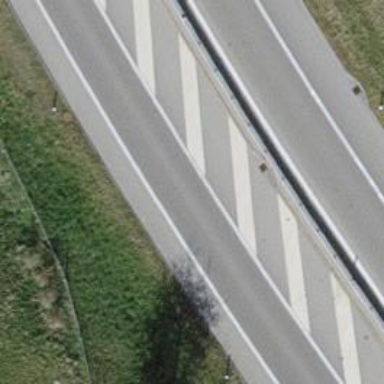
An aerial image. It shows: Asphalt motorway link.